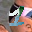
Label: 1